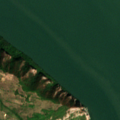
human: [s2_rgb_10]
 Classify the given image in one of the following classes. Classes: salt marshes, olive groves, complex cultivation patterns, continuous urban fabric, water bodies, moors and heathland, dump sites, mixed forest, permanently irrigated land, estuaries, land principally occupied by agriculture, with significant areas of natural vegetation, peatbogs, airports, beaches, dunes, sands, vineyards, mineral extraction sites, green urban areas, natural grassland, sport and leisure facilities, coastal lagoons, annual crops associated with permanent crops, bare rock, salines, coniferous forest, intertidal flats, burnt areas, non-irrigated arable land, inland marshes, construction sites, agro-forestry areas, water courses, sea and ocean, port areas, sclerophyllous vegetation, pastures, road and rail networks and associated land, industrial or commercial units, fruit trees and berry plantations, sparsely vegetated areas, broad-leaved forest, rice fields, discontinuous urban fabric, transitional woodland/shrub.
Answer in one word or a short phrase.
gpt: complex cultivation patterns, broad-leaved forest, transitional woodland/shrub, water courses